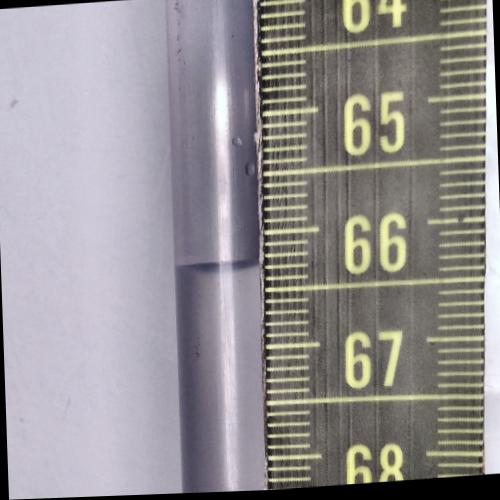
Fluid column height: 66.3 cm